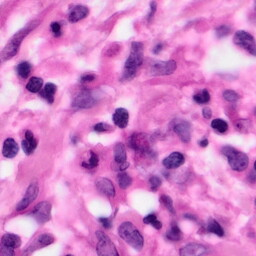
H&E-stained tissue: Pancreatic